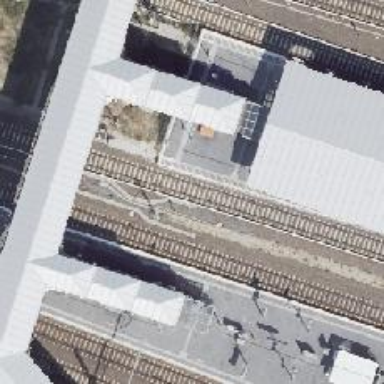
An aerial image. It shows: Railway signal.